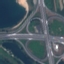
Land use / land cover class: Highway